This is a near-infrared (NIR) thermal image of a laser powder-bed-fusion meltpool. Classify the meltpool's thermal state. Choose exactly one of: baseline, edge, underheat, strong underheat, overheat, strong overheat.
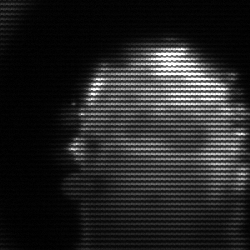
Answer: baseline